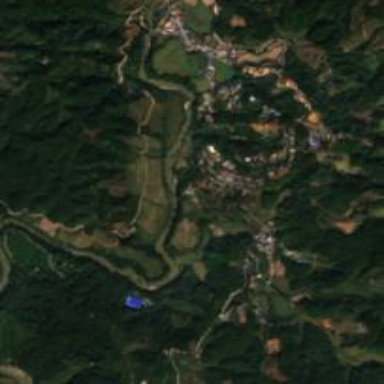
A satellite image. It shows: Village.